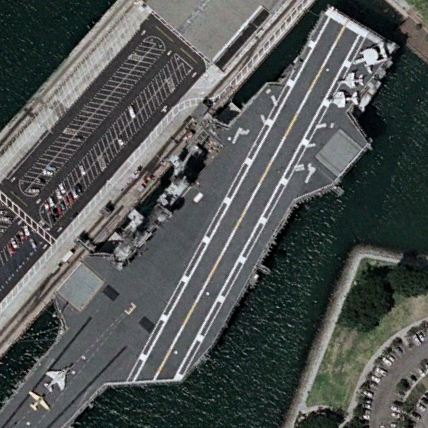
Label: aircraft_carrier